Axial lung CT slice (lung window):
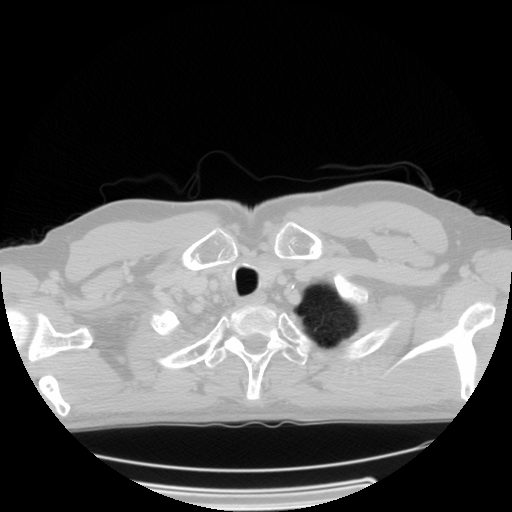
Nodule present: no